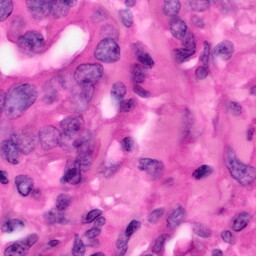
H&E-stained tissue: Pancreatic